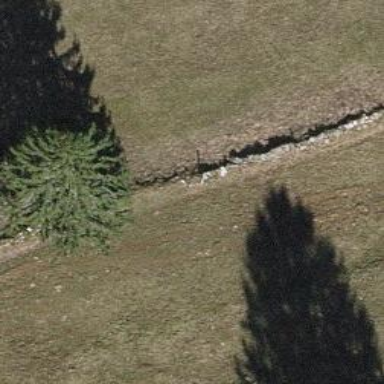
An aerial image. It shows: Wall barrier.